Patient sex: F
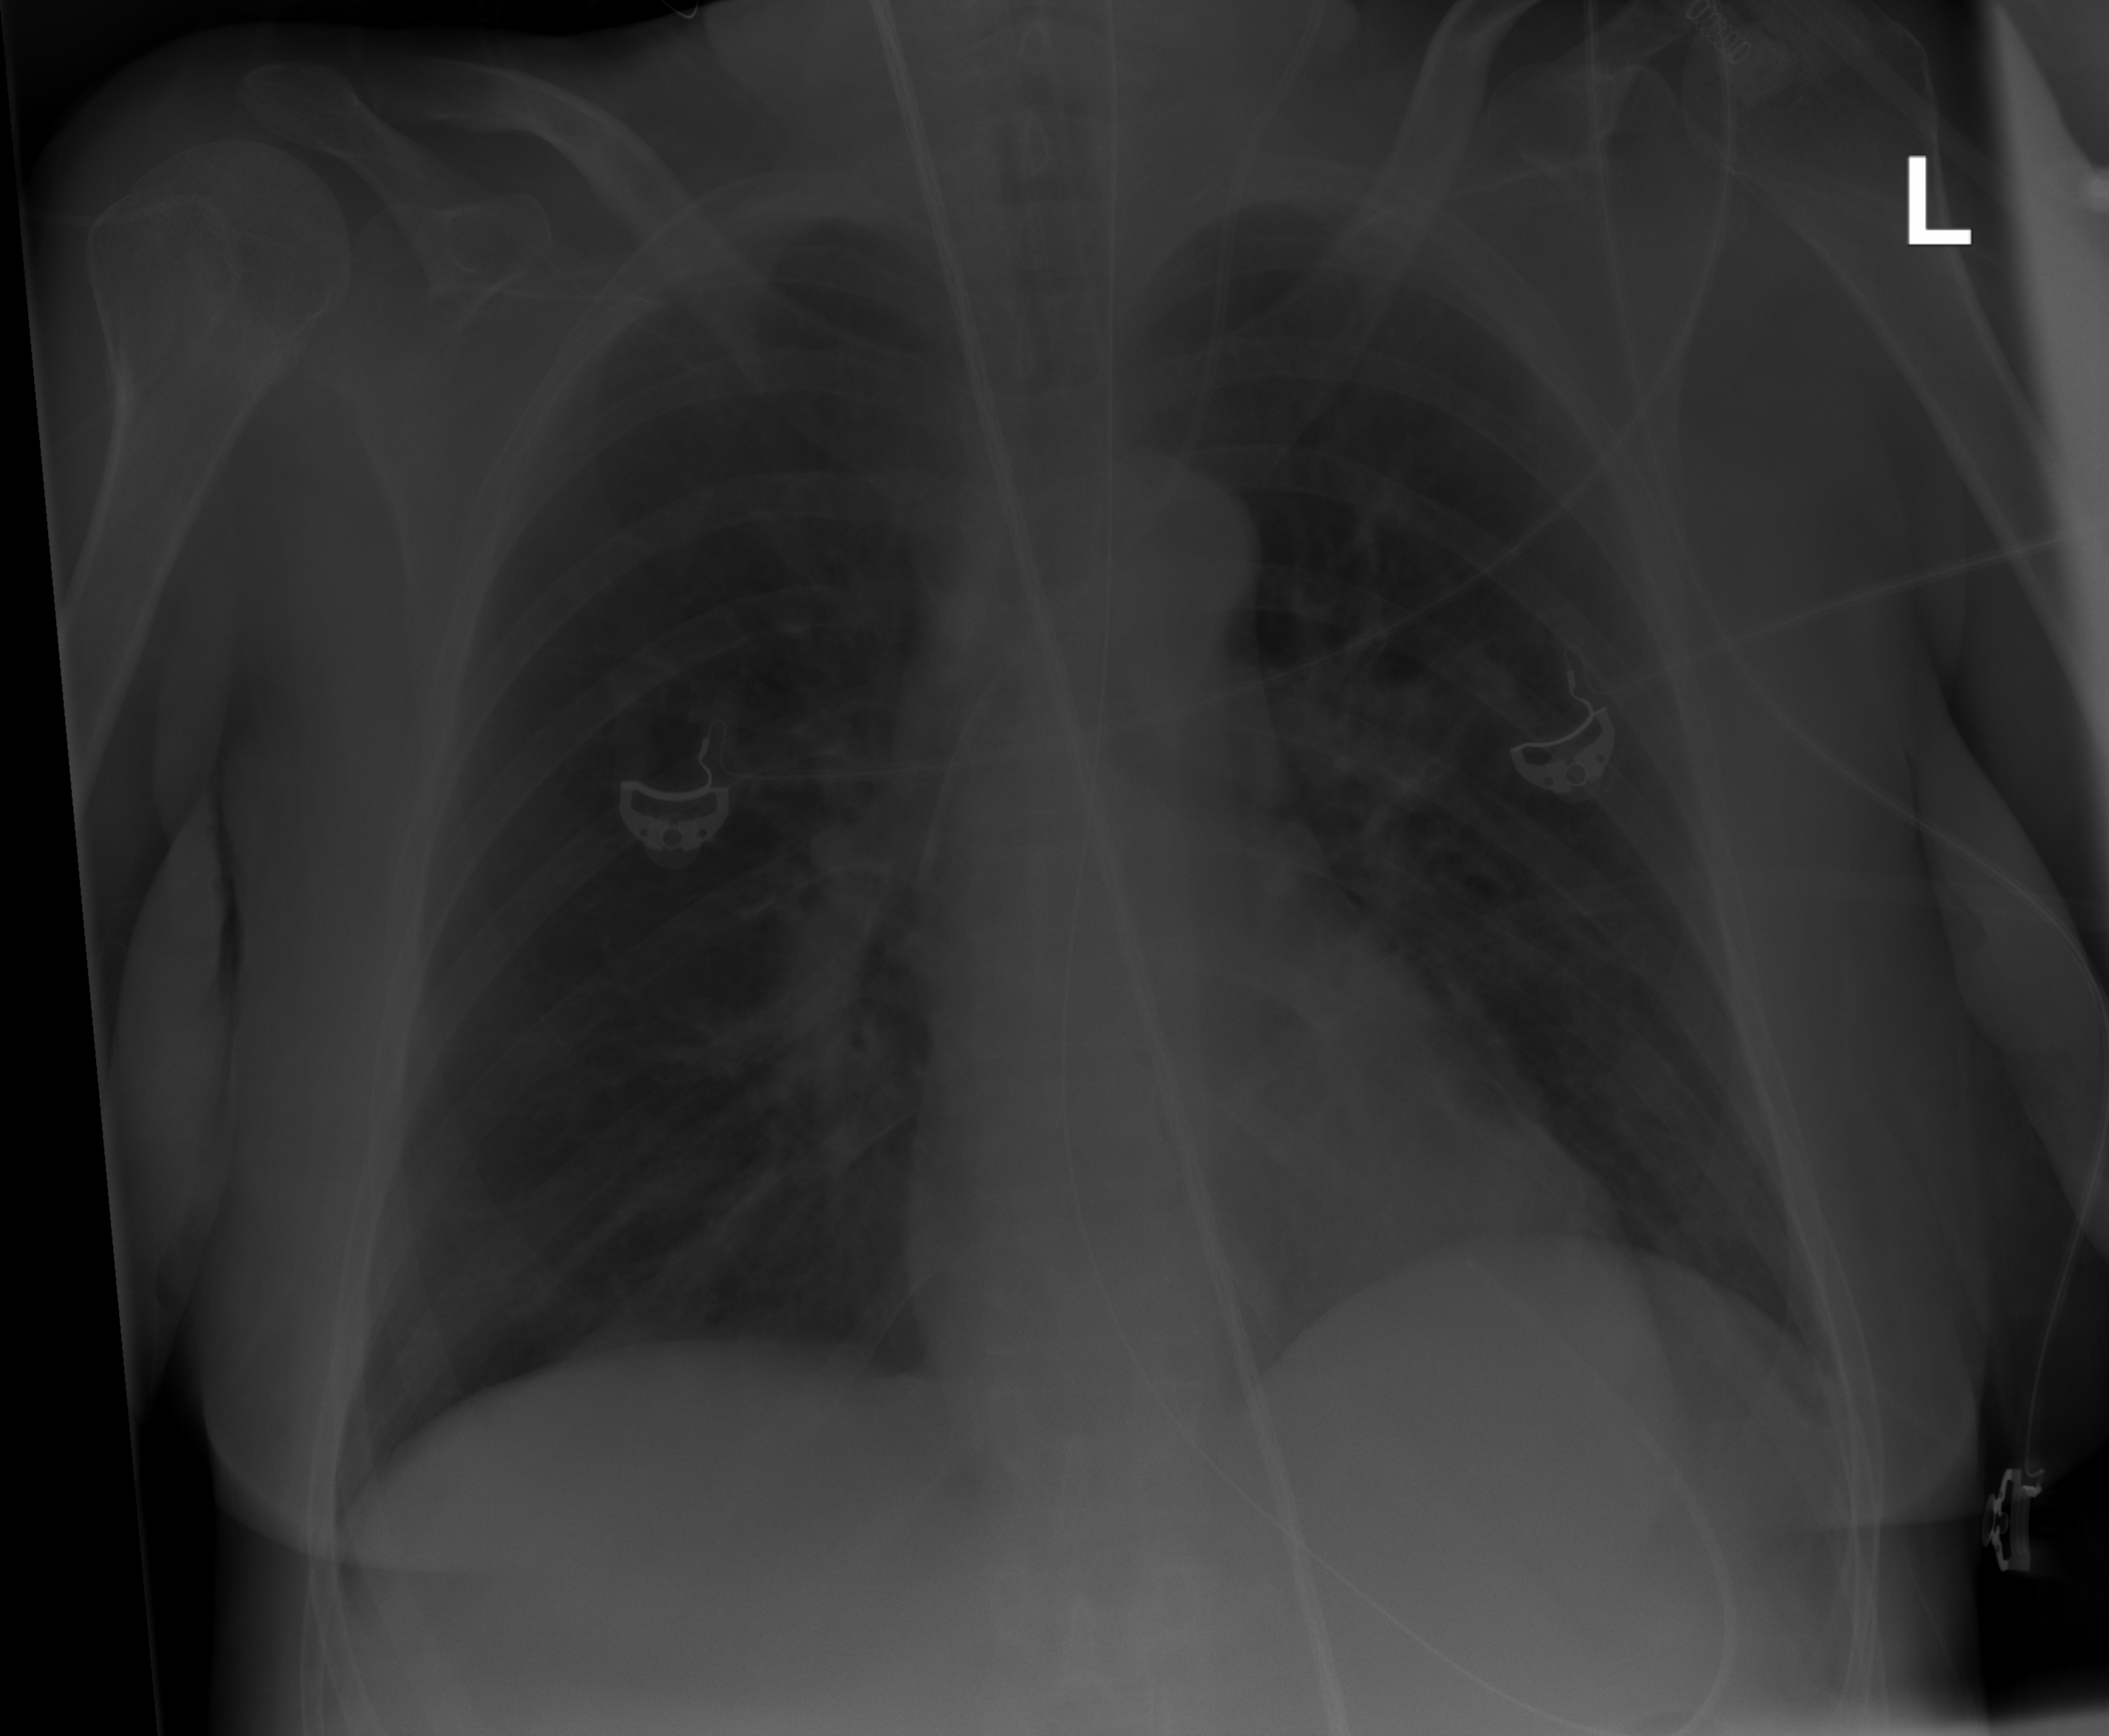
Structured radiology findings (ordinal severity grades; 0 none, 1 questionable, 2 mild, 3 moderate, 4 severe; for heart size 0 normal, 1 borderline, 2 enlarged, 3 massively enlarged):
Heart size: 0
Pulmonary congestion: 0
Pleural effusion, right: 0
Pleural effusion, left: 0
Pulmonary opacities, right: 2
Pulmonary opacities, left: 1
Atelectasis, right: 0
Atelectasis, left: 0